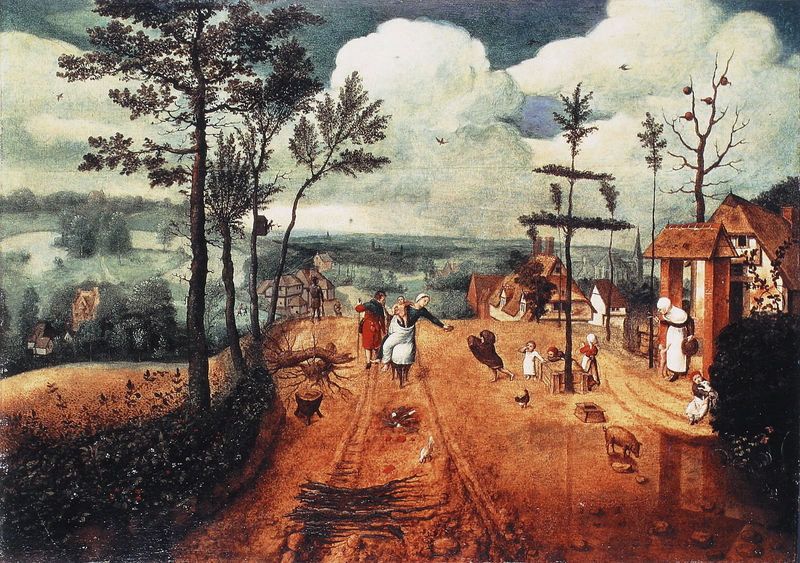
Titel: Landschaft mit der Flucht nach Ägypten (Kopie?)
Künstler: Jan van Amstel
Institution: Zürich, Thyssen-Bornemisza Collections
Schlagwörter: gemälde, himmel, mann, wolken, bäume, landschaft, menschen, frau, straße, haus, hund, weg, busch, kirche, land, kind, mutter, kinder, abhang, dorf, hecke, häuse, blue, people, red, steps, white, women, green, painting, woman, brown, tor, flucht, schwein, wood, lanschaft, cloud, clouds, man, naked, sky, tree, building, hill, hills, house, landscape, orange, peasant, houses, lane, trees, village, fernblick, child, autumn, grass, pine, path, road, view, huhn, niederland, maria, hillside, mother, animals, bird, dog, birds, rooster, children, small, kessel, dirt, peasants, stump, leaves, pastoral, cat, family, animal, apron, bush, farm, farmer, home, play, baby, dutch, dinkel, agriculture, chicken, firewood, sticks, vögel, pig, bruegel, spur, chimny, poverty, hedge, torbogen, track, wurzel, weat, cooking, settlers, bosch, trails, bälger, wagenspur, axt, hauklotz, haaus, schwalben, chilren, knüppeldamm, ducth, frees, chhicken